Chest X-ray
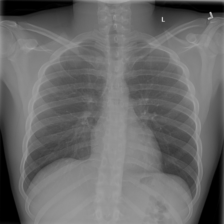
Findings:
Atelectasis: negative
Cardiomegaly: negative
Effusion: negative
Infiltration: negative
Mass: negative
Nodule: negative
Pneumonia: negative
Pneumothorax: negative
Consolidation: negative
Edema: negative
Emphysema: negative
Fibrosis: negative
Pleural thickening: negative
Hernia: negative